Question: '''
<div id="subpageMain">
<div id="subpageHeaderImageSection">
<div id="subpageHeaderLeft">
</div>
</div>
</div>
#subpageHeaderImageSection {
position: relative;
top: 0;
left: 0;
width: 100%;
height: 400px;
}
#subpageHeaderLeft {
position: absolute;
left: 0;
top: 0;
float: left;
width: 100%;
height: 100%;
background: url('../theImages/subpageHeaderImage.png') no-repeat;
background-size: 100% 100%;
}
#subpageMain {
position: relative;
margin-left: 295px;
margin-right: 10px;
padding-bottom: 43px;
top: 50px;
}
'''
This is what I see:

Why does IE8 take the background image and stretch it too much that the right content doesn't show and goes out of the screen?
How do I fix it?
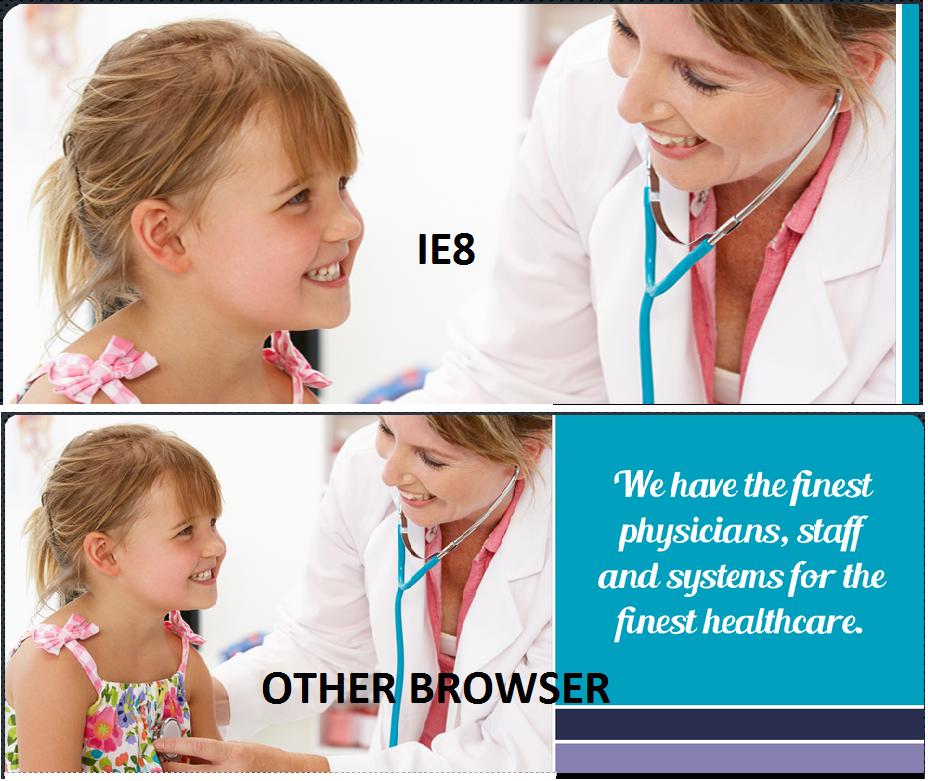
Answer: IE8 does not support the CSS 'background-size' attribute (see <URL>. To support IE8, you'll need to use an '' element instead and set 'max-width: 100%; max-height: 100%;'.